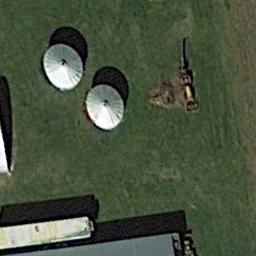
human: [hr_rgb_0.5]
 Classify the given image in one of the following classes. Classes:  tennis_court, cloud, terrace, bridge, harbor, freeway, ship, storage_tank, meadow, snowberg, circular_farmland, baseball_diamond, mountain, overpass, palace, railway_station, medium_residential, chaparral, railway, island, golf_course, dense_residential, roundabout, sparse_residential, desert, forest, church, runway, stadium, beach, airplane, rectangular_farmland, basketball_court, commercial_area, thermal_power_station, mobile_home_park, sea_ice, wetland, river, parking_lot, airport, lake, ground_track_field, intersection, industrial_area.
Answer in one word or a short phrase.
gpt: storage_tank